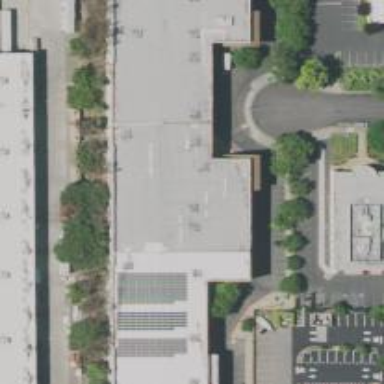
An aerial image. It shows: Storage shop located inside building.